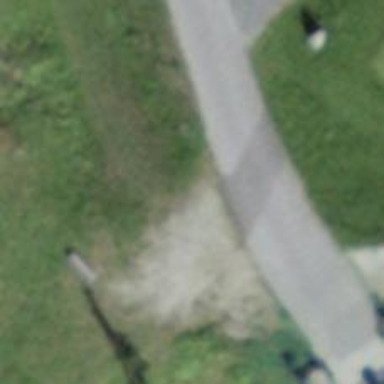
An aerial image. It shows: Bench for seating.